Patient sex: M
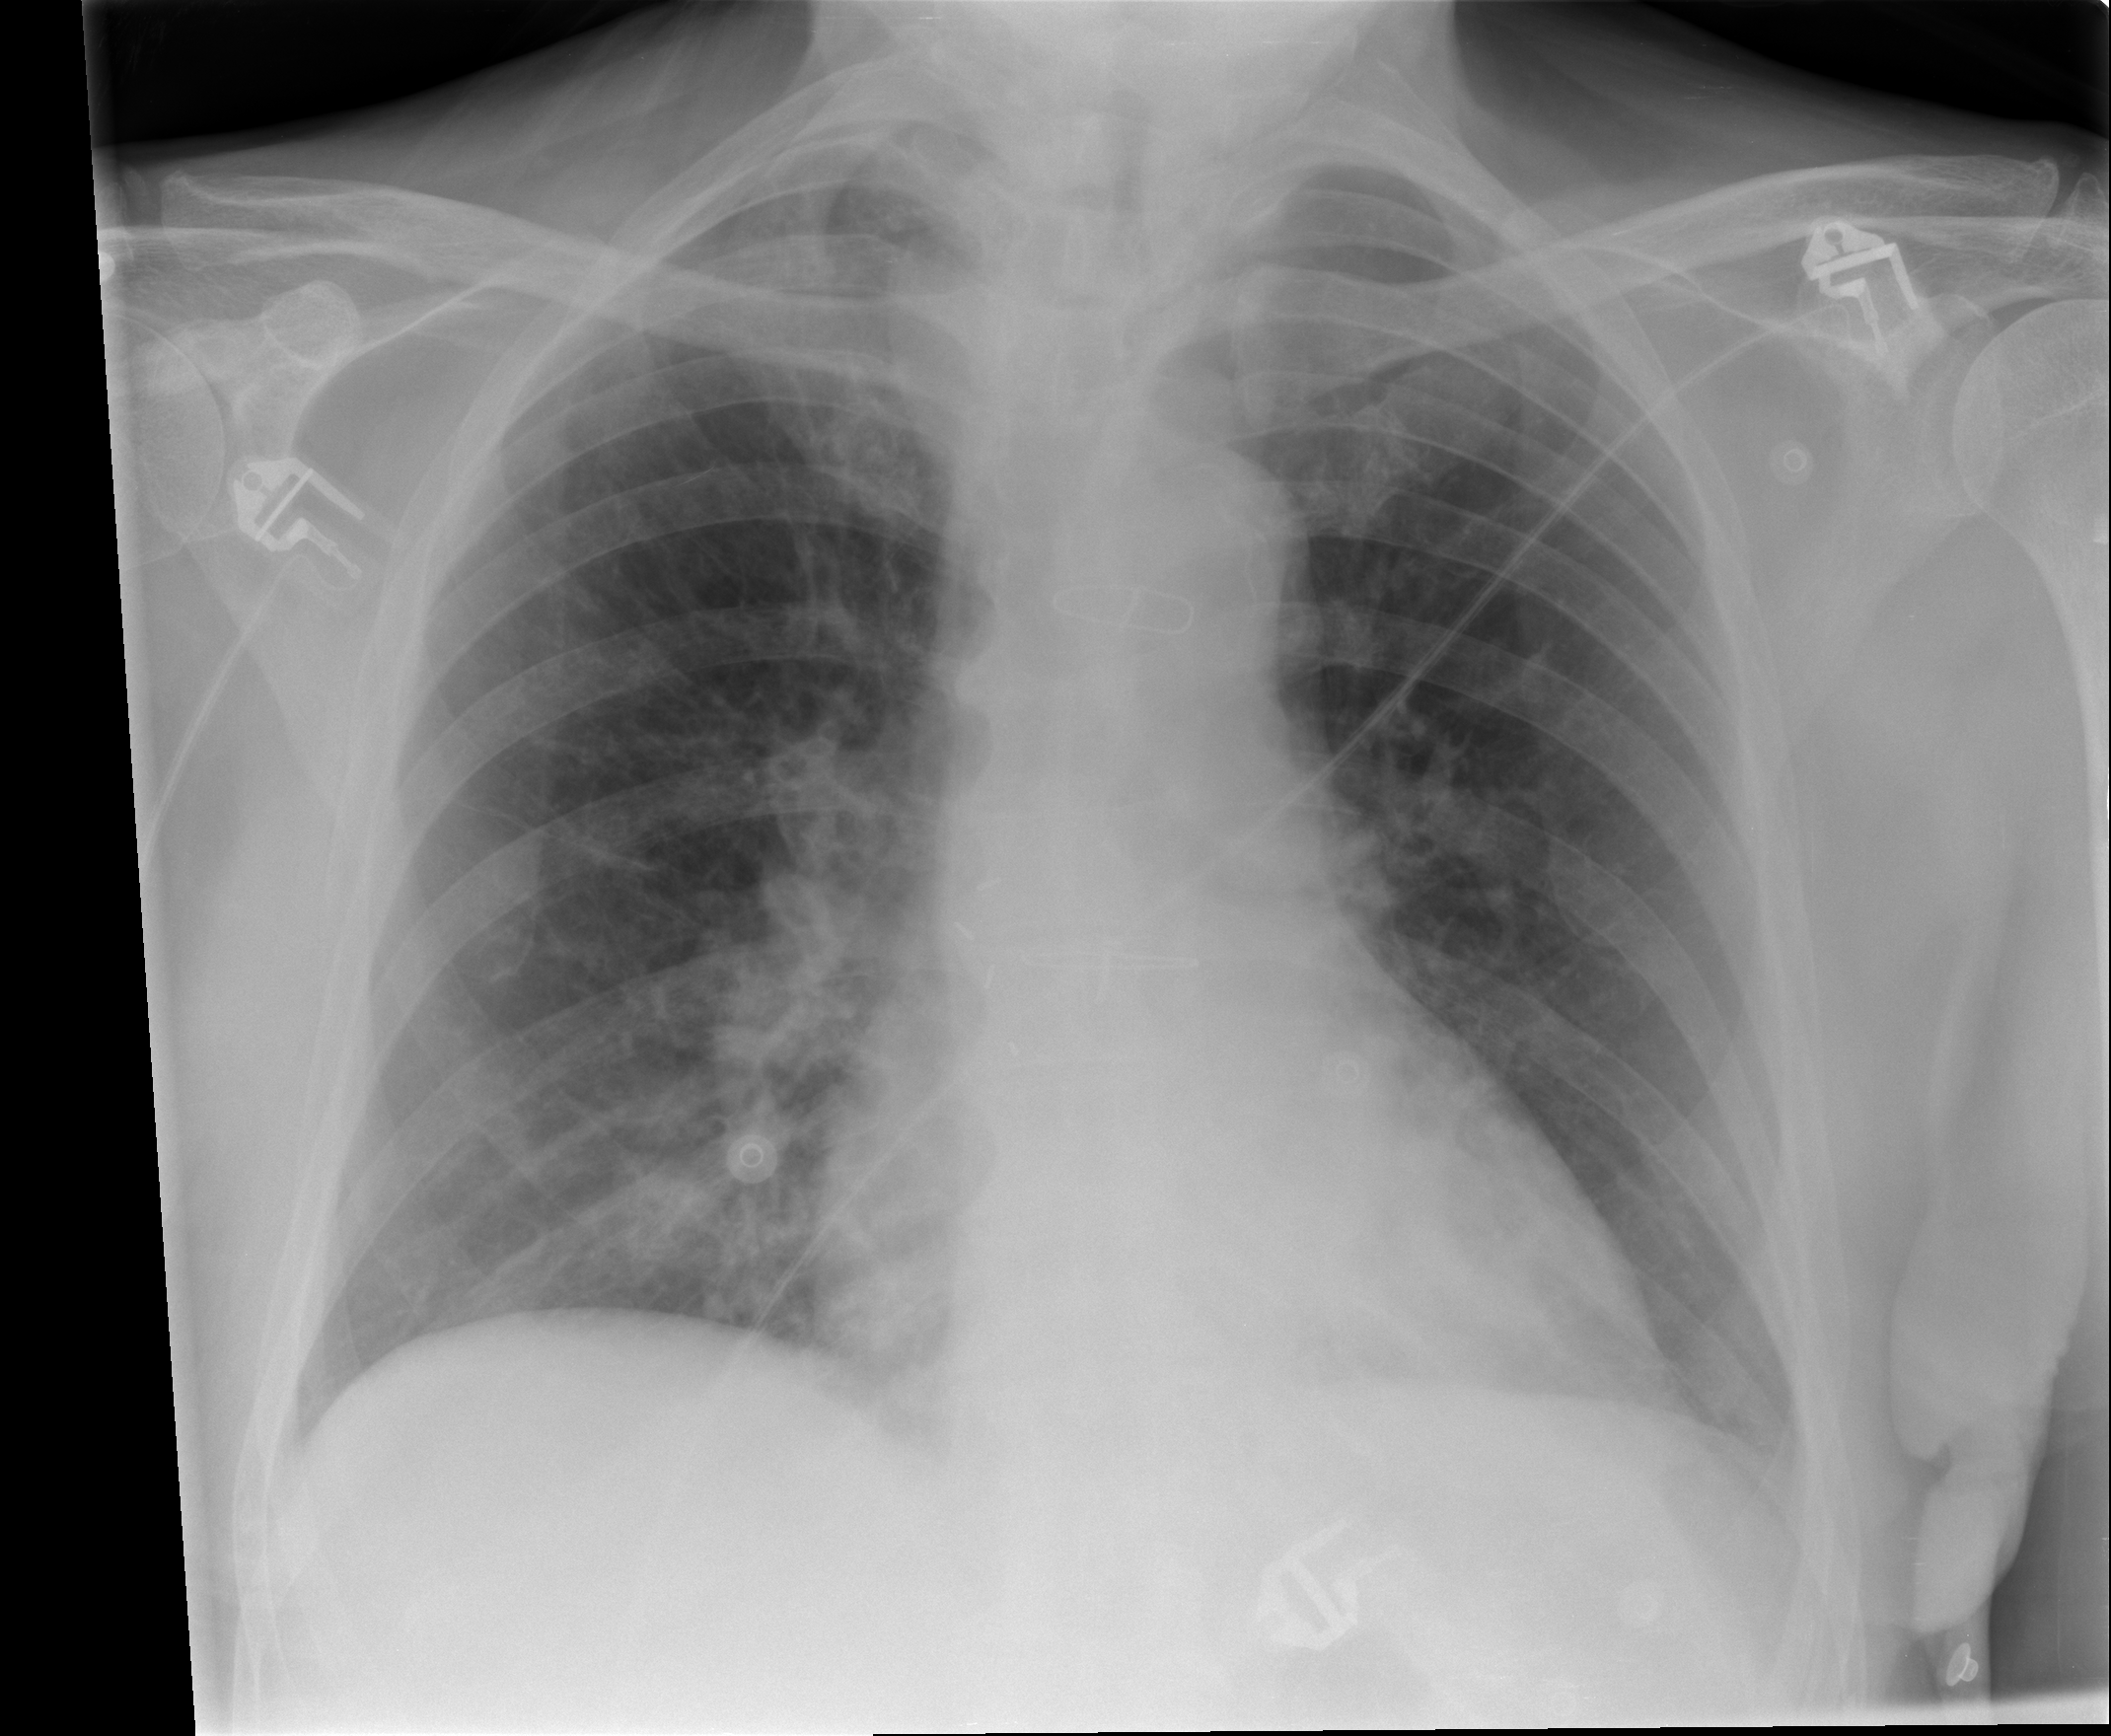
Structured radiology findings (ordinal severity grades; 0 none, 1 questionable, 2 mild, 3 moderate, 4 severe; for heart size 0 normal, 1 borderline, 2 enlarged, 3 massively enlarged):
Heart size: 0
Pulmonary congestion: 0
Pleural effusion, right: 0
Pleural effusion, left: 0
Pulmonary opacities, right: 1
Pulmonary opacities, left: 0
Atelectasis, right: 1
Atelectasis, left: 0